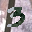
Label: 3